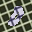
Label: 0